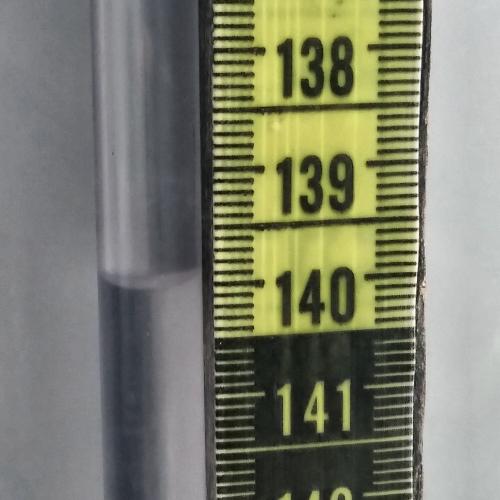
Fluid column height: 140.0 cm